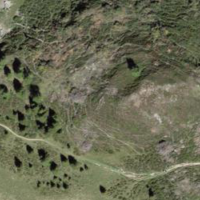
EUNIS habitat code: 31
Species observed at this site:
Colias palaeno